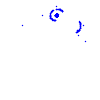
Particle: pion